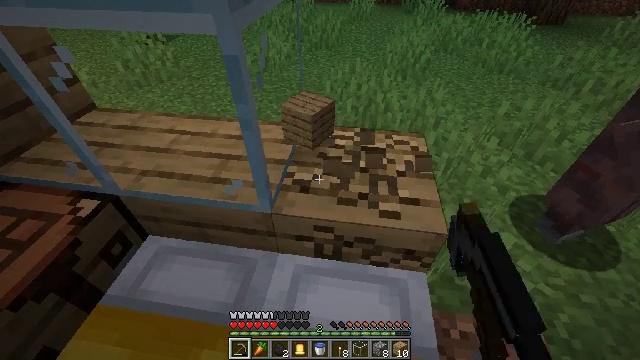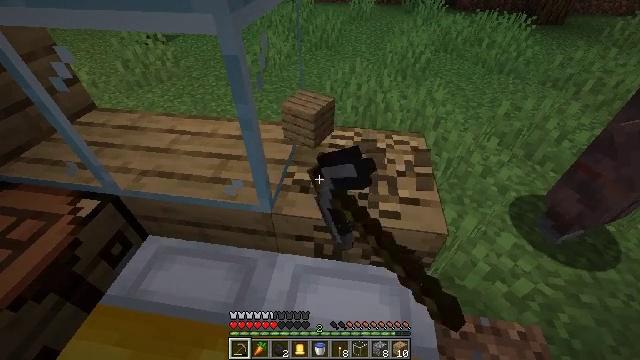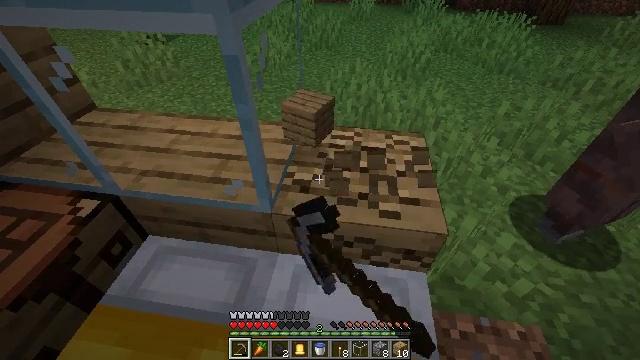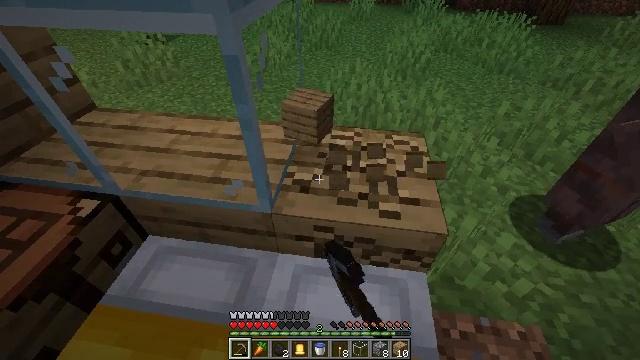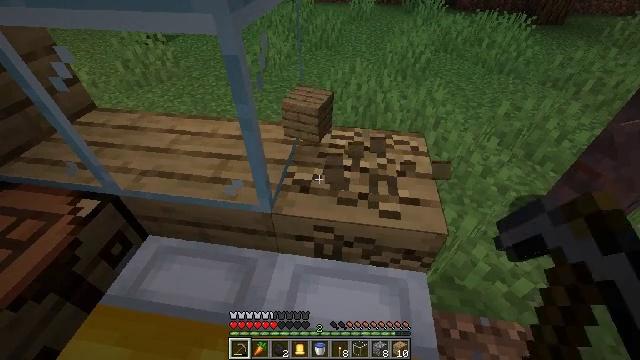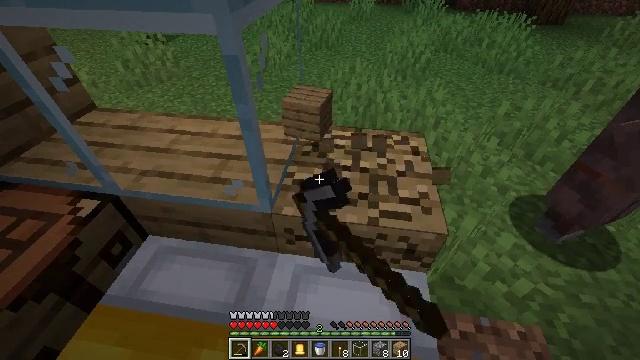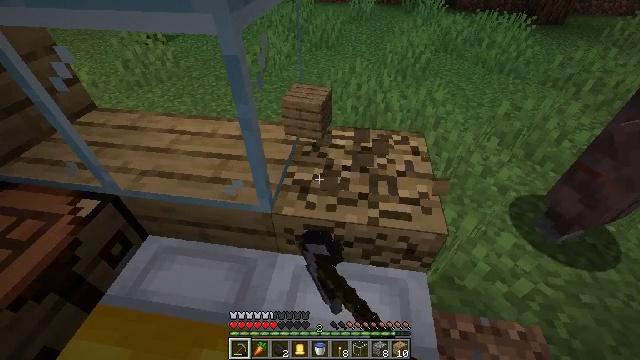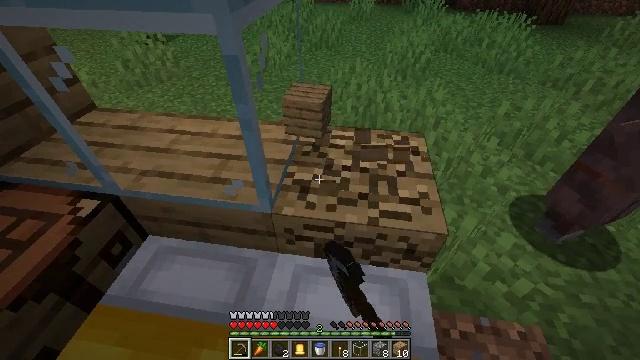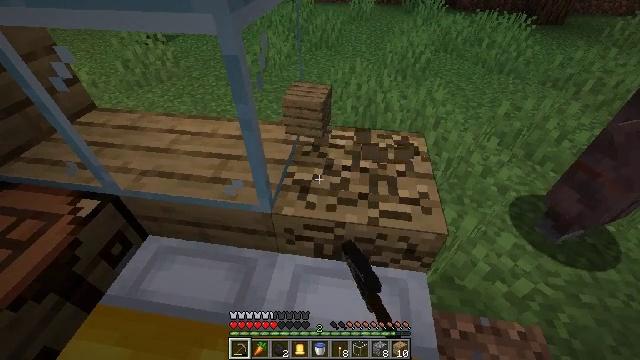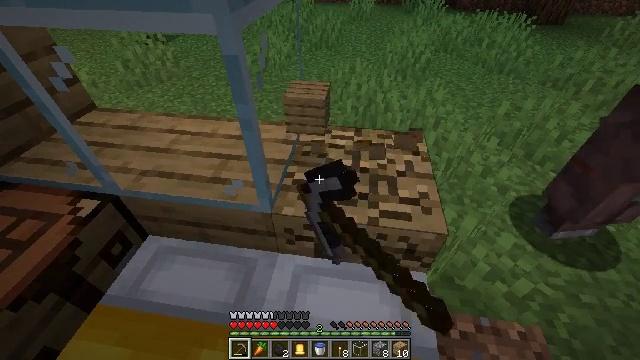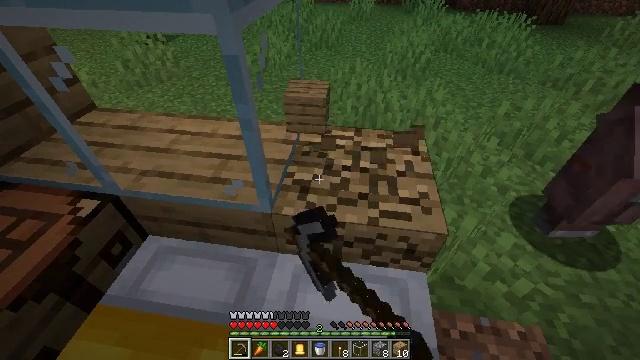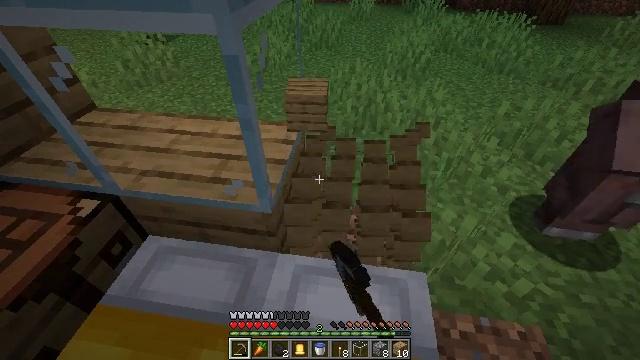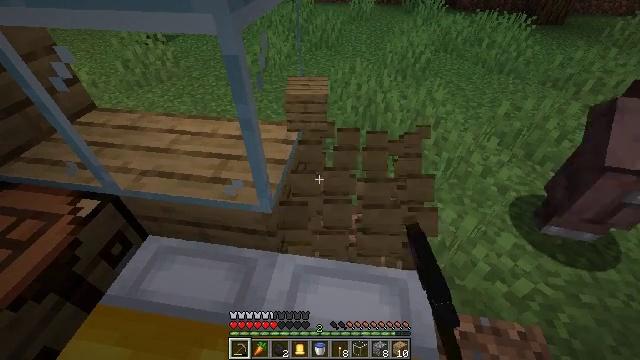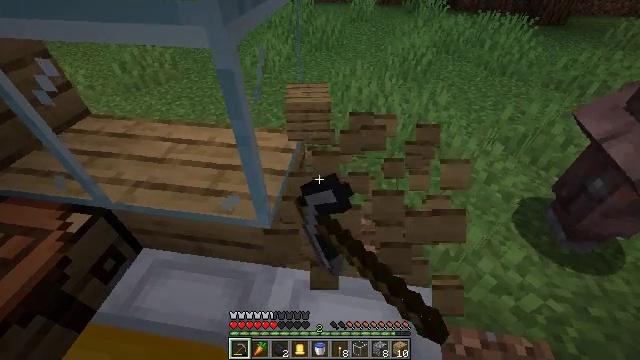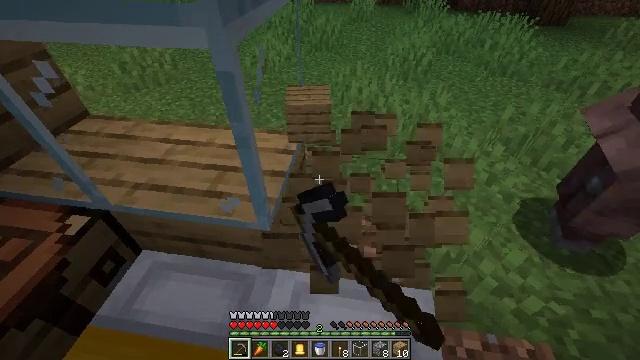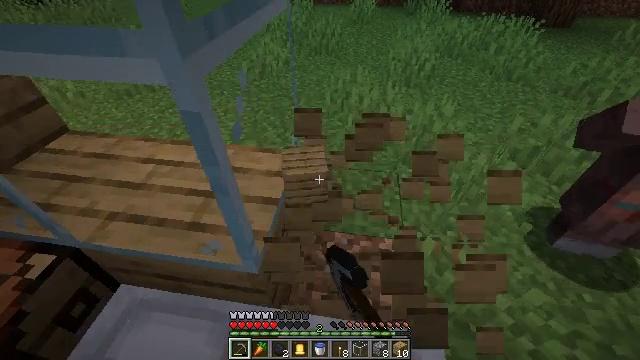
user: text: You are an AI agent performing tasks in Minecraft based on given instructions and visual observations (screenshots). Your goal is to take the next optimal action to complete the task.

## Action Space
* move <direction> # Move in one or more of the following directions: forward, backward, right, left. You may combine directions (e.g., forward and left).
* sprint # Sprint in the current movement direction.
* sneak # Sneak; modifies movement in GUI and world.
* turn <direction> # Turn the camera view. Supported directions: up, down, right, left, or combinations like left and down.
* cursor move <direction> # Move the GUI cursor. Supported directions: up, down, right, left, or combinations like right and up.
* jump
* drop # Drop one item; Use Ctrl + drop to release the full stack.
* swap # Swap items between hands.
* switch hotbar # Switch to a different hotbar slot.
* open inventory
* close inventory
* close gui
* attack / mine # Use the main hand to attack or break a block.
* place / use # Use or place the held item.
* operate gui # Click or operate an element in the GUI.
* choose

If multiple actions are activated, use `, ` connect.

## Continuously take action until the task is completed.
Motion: motion action
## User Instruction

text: Retrieve oak planks from the wooden block.
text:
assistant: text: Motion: attack / mine
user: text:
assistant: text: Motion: attack / mine
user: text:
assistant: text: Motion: attack / mine
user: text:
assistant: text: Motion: attack / mine
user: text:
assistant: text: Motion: attack / mine
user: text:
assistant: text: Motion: attack / mine
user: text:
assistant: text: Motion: attack / mine
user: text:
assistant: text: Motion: attack / mine
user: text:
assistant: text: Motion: attack / mine
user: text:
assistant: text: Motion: attack / mine
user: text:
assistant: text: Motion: attack / mine
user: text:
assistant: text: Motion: attack / mine
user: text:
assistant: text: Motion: move forward, attack / mine
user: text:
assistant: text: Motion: move forward, attack / mine
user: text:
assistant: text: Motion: move forward and move right, attack / mine
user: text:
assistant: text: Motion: attack / mine